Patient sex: M
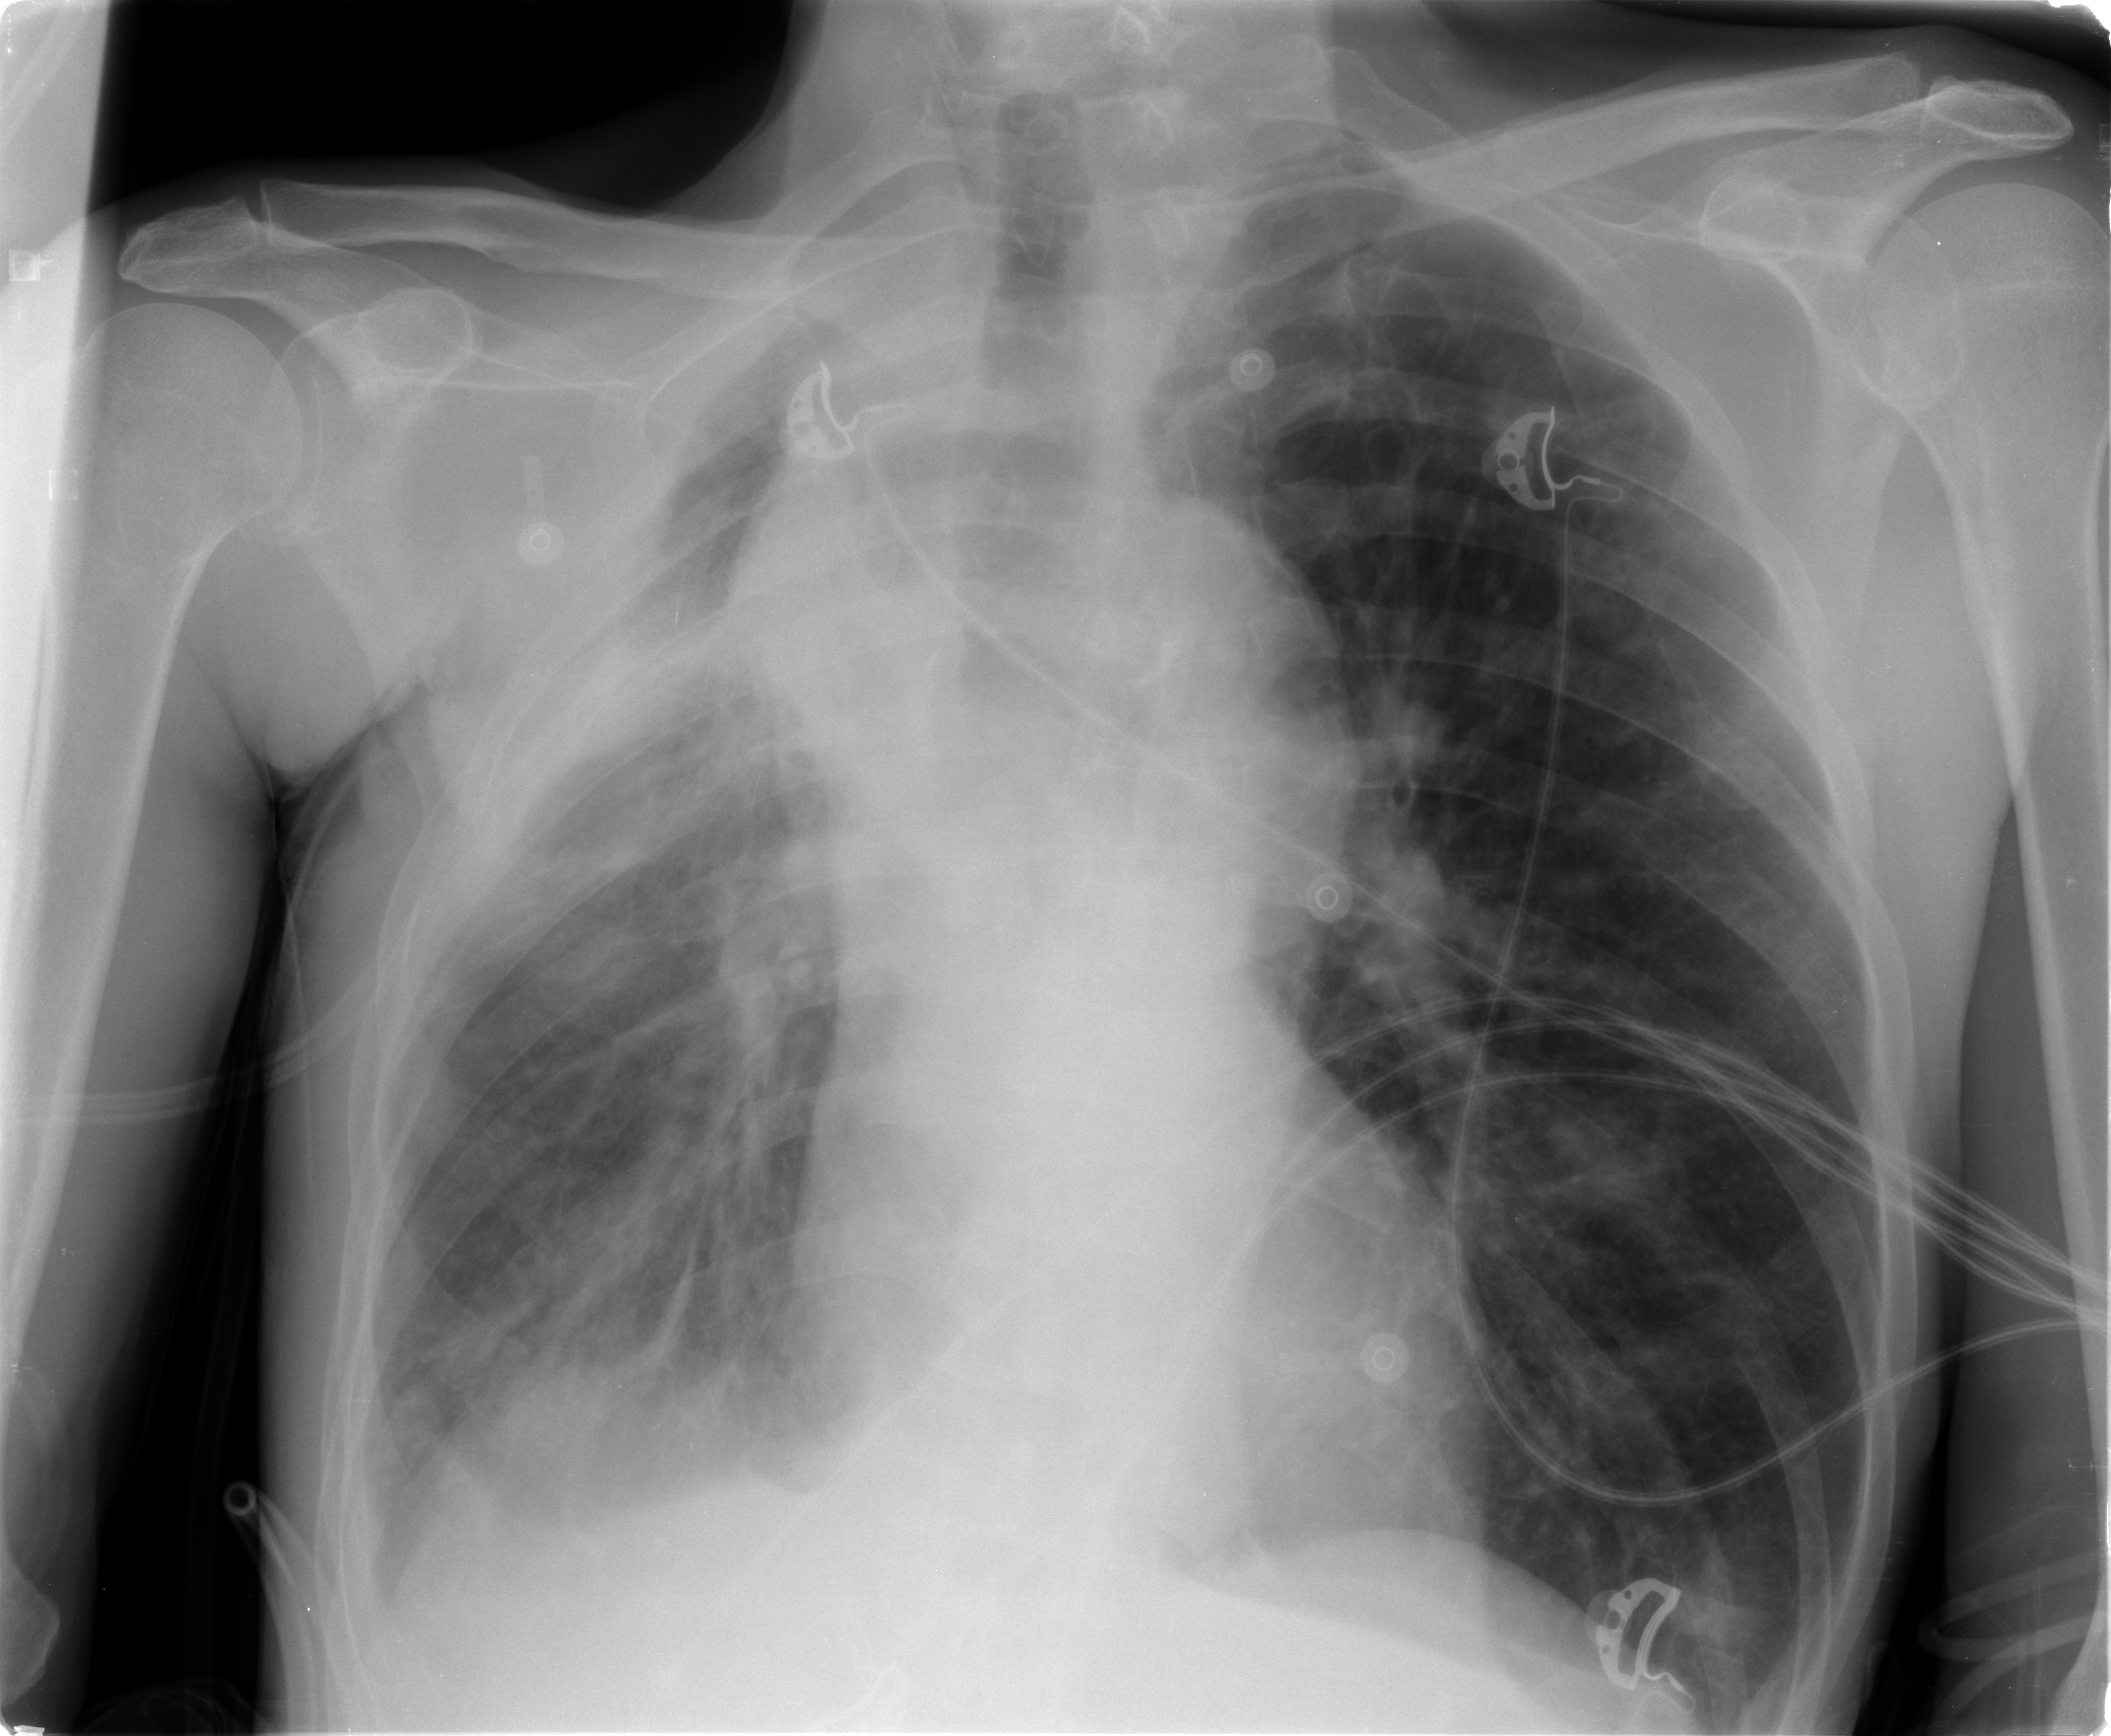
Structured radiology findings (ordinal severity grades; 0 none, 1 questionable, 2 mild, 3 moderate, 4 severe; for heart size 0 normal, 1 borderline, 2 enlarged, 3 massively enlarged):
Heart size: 0
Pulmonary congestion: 1
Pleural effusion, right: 3
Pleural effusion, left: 0
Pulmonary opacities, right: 4
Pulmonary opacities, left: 0
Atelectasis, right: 3
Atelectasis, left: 2